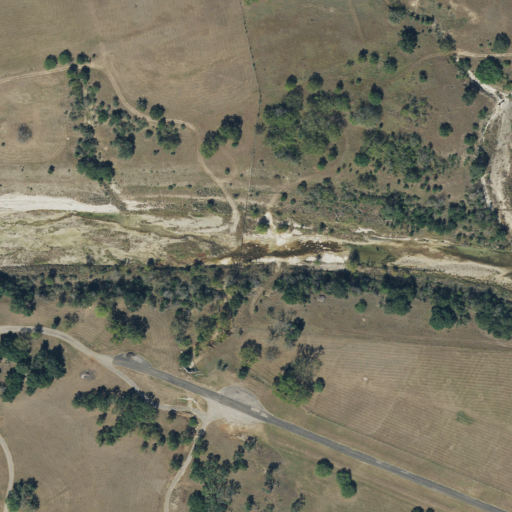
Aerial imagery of valley in Texas named Dewberry Hollow containing shrub, pasture, evergreen forest, open water, and grassland